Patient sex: F
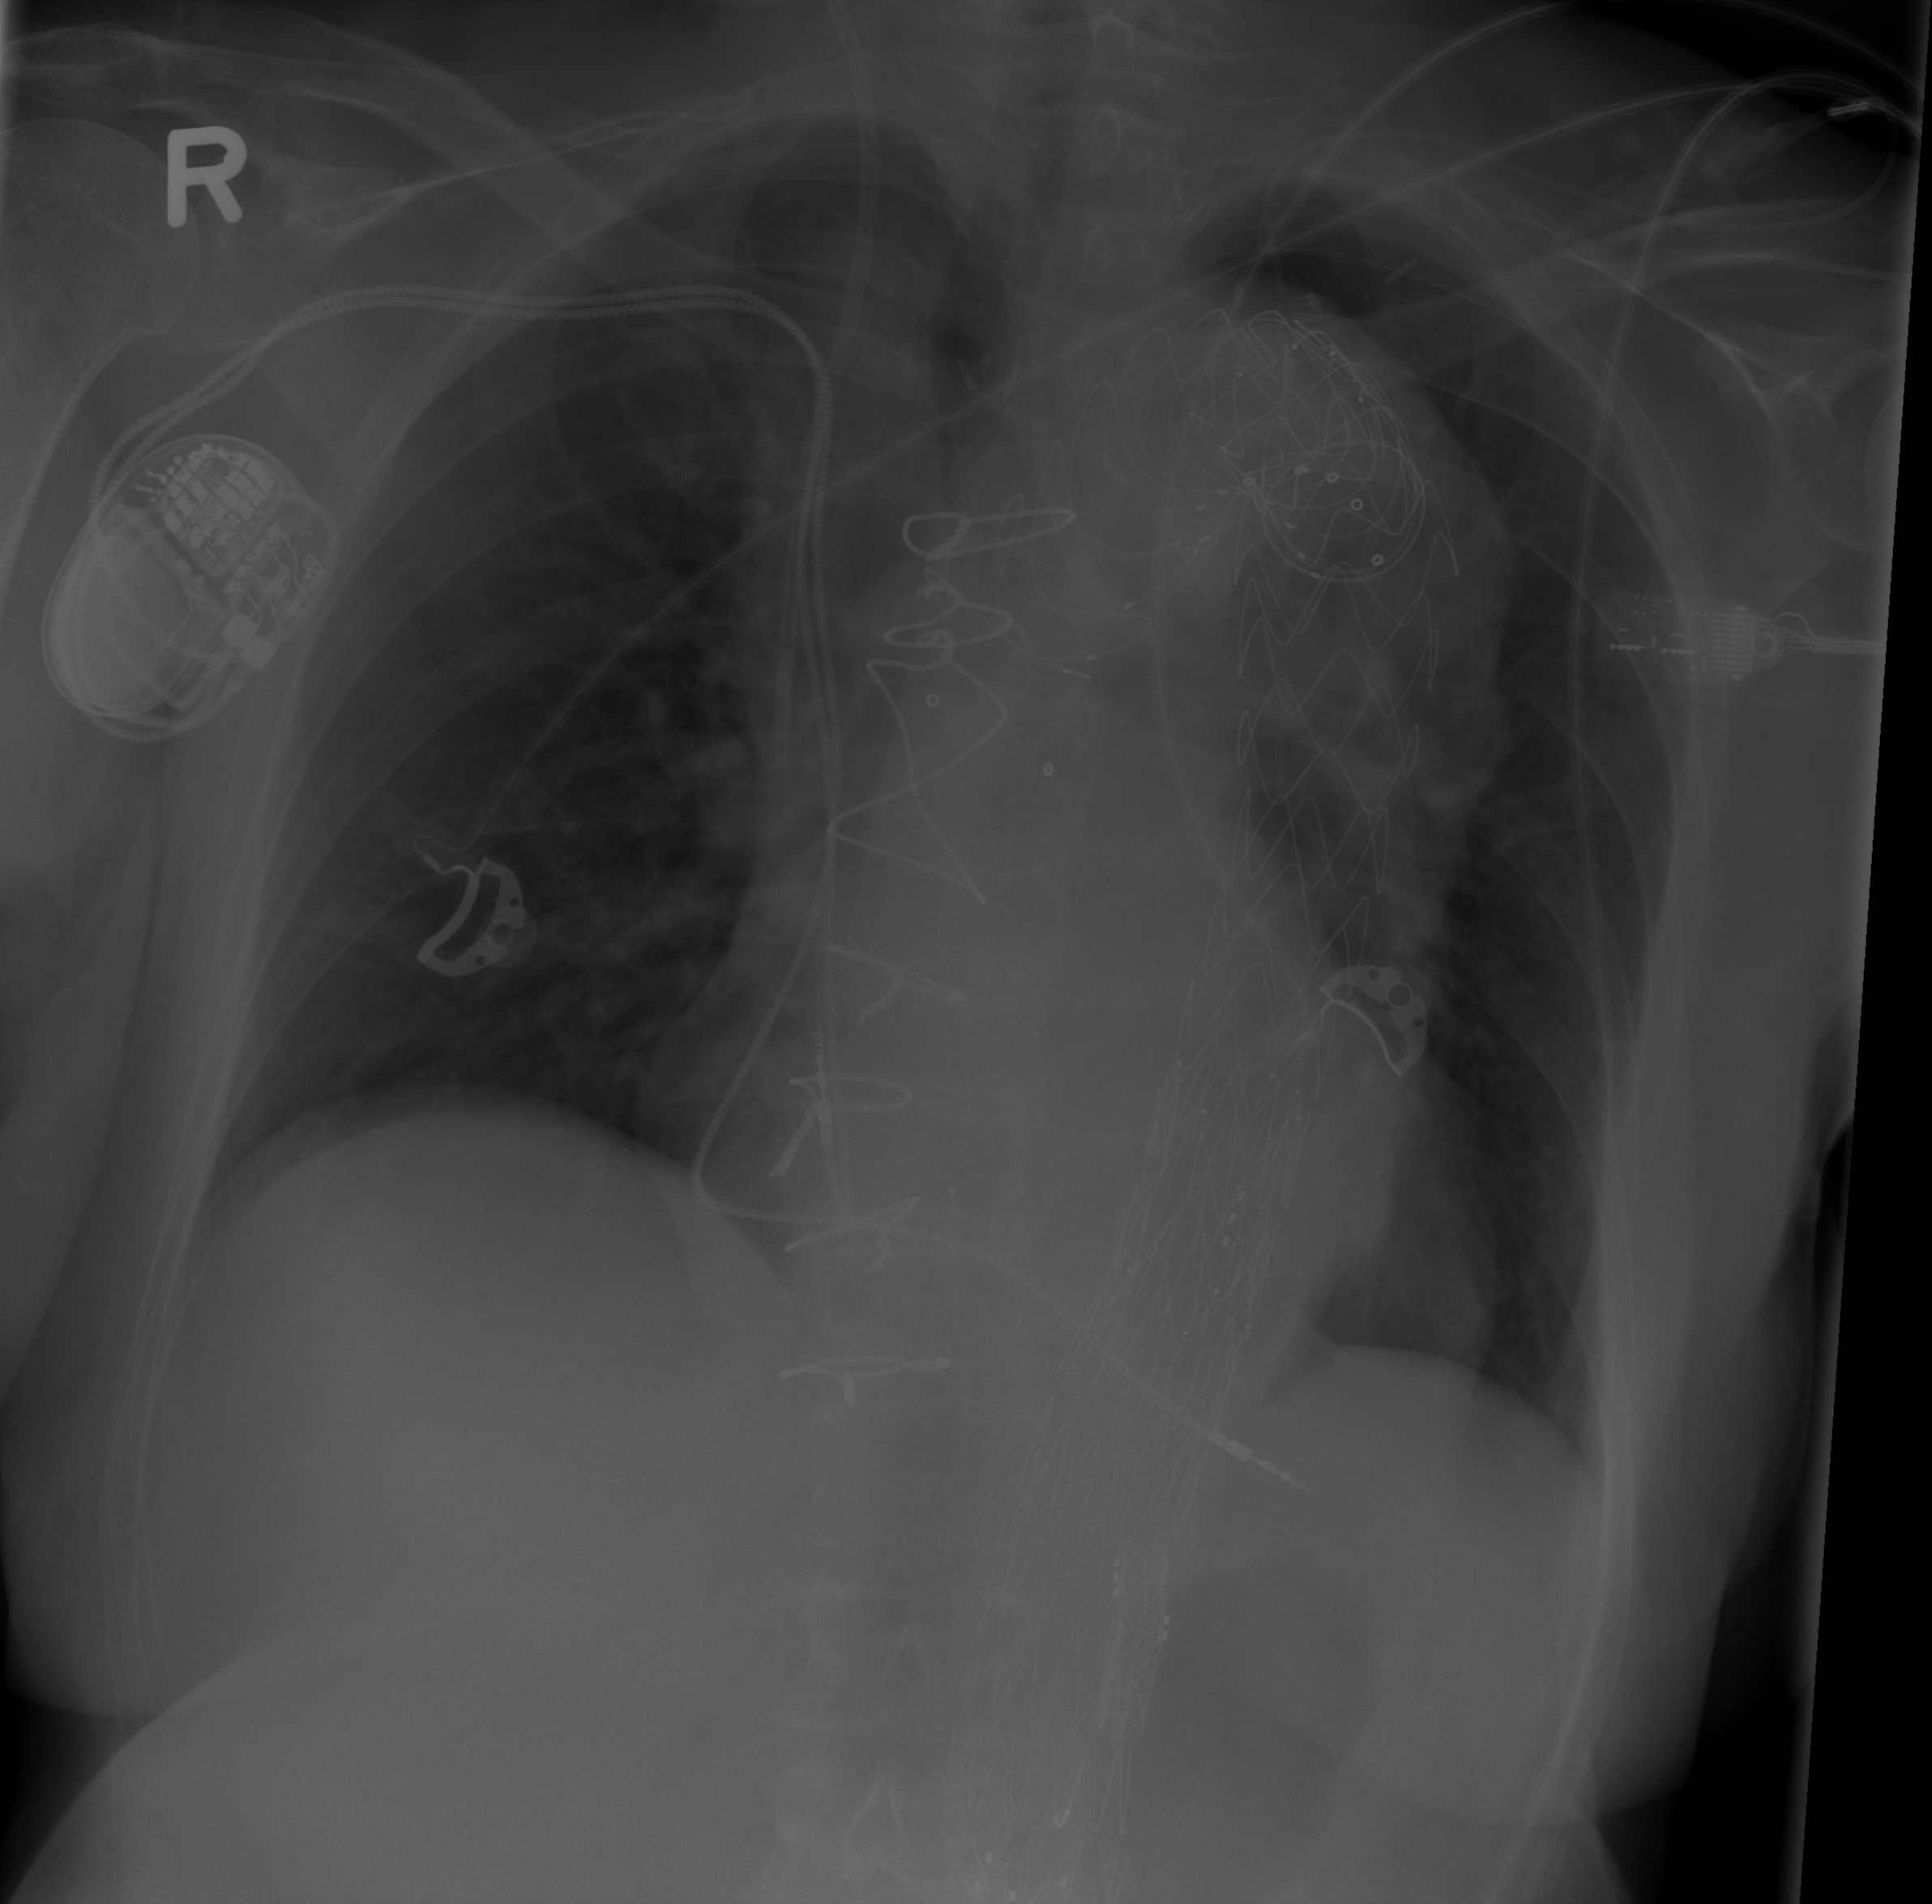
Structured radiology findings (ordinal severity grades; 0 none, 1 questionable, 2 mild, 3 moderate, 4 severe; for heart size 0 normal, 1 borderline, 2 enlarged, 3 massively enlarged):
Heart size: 2
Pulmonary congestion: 0
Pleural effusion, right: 0
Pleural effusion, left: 0
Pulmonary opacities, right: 0
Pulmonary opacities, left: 0
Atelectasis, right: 2
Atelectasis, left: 2